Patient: sex M, age 56
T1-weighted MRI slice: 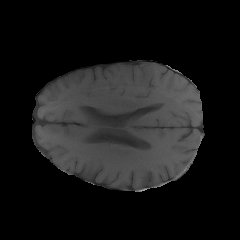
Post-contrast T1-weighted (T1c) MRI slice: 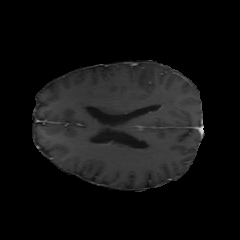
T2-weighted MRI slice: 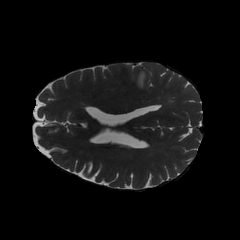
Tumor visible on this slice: yes
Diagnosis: Glioblastoma, IDH-wildtype
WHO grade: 4